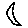
Label: moon